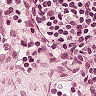
Metastatic tissue present: no